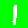
Digit: 1